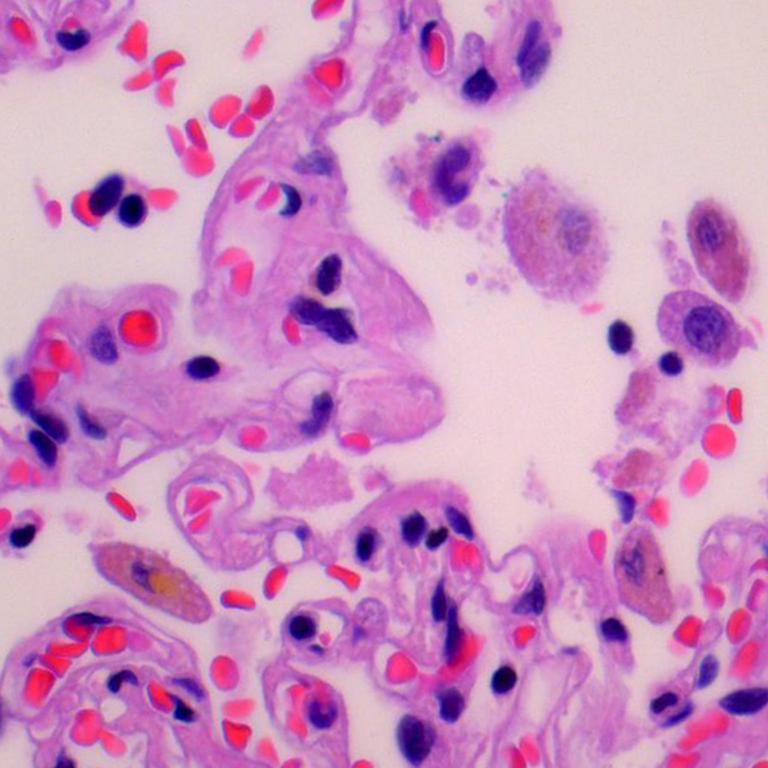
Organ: lung
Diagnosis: benign